Question: I am working on a personal website as a beginner and I have the font available to me. When I add it with a font face on my hero banner, it shows up weirdly. I don't know if that's because the font just won't work with the site or not.
Here is what I currently get:

The font should be in the middle and left of the banner, and the text should be white. I tried different variations of font-face and I tried adding styles to space out the letters. I tried another response from <URL>.
However, that didn't work. Any suggestions?
My hero code and CSS:
'''
body {
margin: 0;
padding: 0;
height: 100vh;
font-family: Arial, Helvetica, sans-serif;
color: black;'enter code here'
}
img{
opacity: 50%;
}
.croppedbanner {
width: 100%;
height: 200px;
object-position: 0% 39%;
object-fit: cover;
}
.container{
background-position: center;
background-repeat: no-repeat;
background-size: cover;
position: relative;
}
div.hero-text{
font-family: khFont;
letter-spacing: 5px;
font-size: 55px;
position: absolute;
overflow: hidden;
font-weight: normal;
line-height: 58px;
transform: translate(0px, -200px);
margin-left: 10px;
color: transparent;
-webkit-text-stroke-width: 1px;
-webkit-text-stroke-color: blue;
-webkit-text-fill-color: red;
}
@font-face {
font-family: khFont;
src: url(/fonts/khFont.ttf) format('truetype');
font-weight: normal;
font-style: normal;
}
'''
'''
<div class="container">
<img class="croppedbanner" src="/img/SiteBanner.png" alt="Hero Banner">
<div class="hero-text">
<h1> Welcome to the site </h1>
</div>
</div>
'''
EDIT 1: Ok so I managed to get different colors that aren't black and white. But I kind of need those two colors. The colors are also different between browsers. Google Chrome - is in Light Mode and Opera GX - is in Dark Mode. The dark mode one I can't turn off.
Here's a screenshot of the website with both browsers.
Opera: <URL>
Chrome: <URL>
I (think) I am holding the site locally on my pc, as I only see an IP address at the bar. So I can't share the site.
Additionally, the code was edited to show in its entirety. This is just for the hero banner, so the HTML will be small, and I did some extra steps for the banner too. If you want to throw in suggestions for that, feel free :)
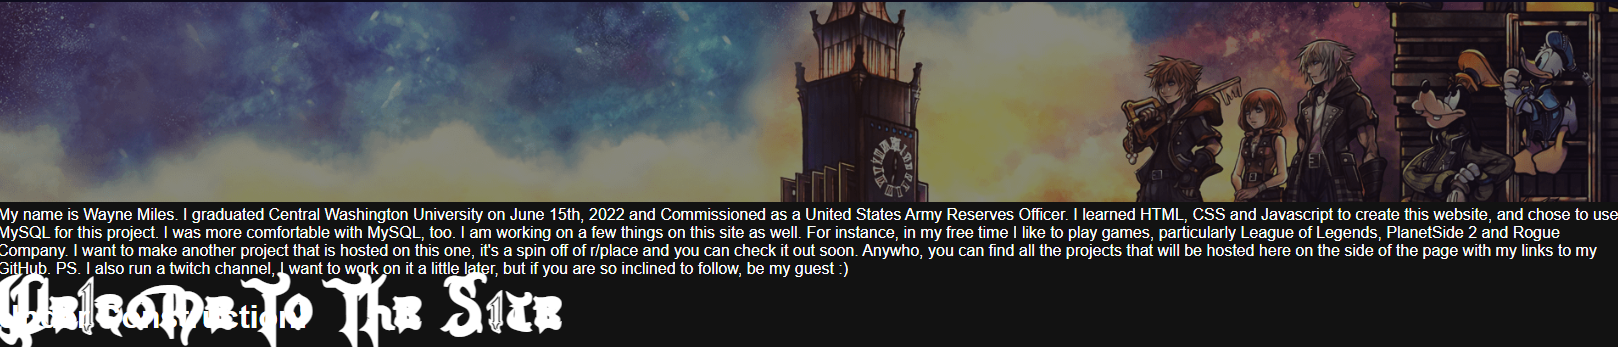
Answer: i think i can give a helpful solution for you.
First, let me try to show you about how to use css selector while coding a web page.
There was more than one selector that we can use.
For this case, i should recommend you to using class selector, or maybe child selector.
'''
/*With class selector*/
.hero-text{
font-family: khFont;
height: 100%;
font-size: 55px;
text-transform: capitalize;
position: absolute;
overflow: hidden;
font-weight: normal;
line-height: 58px;
}
/*With child combinator selector*/
div > .hero-text{
font-family: khFont;
height: 100%;
font-size: 55px;
text-transform: capitalize;
position: absolute;
overflow: hidden;
font-weight: normal;
line-height: 58px;
}
@font-face {
font-family: khFont;
src: url(/fonts/khFont.ttf) format('truetype');
font-weight: normal;
font-style: normal;
}
'''
'''
<div class="container">
<img class="croppedbanner" src="/img/SiteBanner.png" alt="Hero Banner">
<div class="hero-text">
<h1> Welcome to the site </h1>
</div>
</div>
'''
For the documentation of using selector, you can read more in <URL>.
And the second is, let's start to edit the class to fixing the output in the interface.
'''
/*With class selector*/
.hero-text{
font-family: khFont;
height: 100%;
font-size: 55px;
text-transform: capitalize;
position: absolute;
overflow: hidden;
font-weight: normal;
line-height: 58px;
display: block;
margin: 0 auto;
text-align: center;
}
@font-face {
font-family: khFont;
src: url(/fonts/khFont.ttf) format('truetype');
font-weight: normal;
font-style: normal;
}
'''
'''
<div class="container">
<img class="croppedbanner" src="/img/SiteBanner.png" alt="Hero Banner">
<div class="hero-text">
<h1> Welcome to the site </h1>
</div>
</div>
'''
For more details, you can read in these documentations:
- <URL>
Thank you